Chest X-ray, AP view. Patient: 50 years old, sex F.
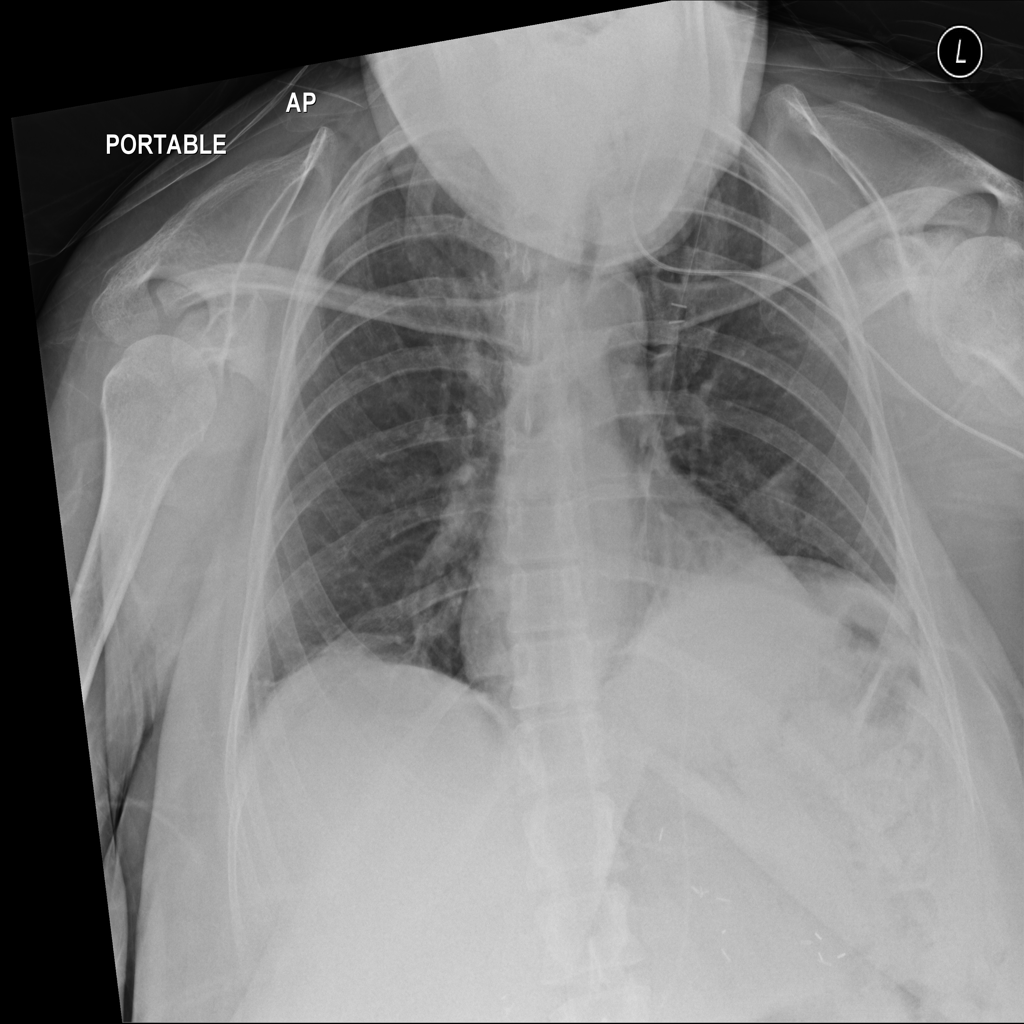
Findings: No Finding